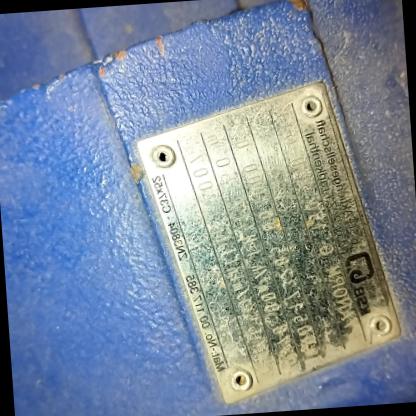
Klasa: tabliczka-znamionowa